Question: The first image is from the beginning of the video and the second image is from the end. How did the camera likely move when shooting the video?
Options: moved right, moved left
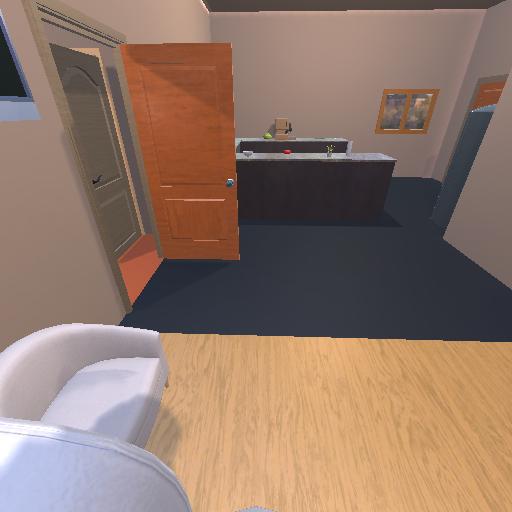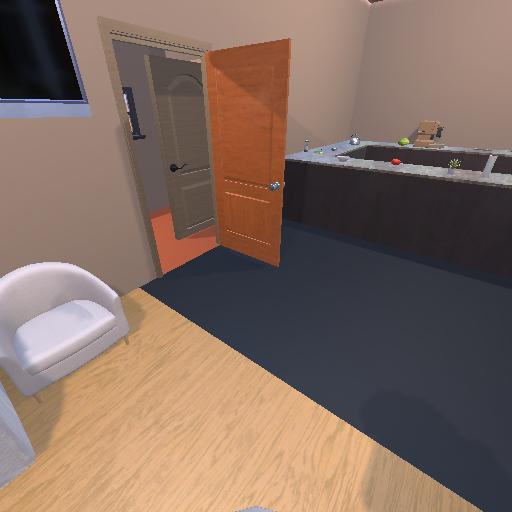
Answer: moved right